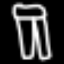
Label: pants